Question: Consider this code attempting to create an Active Directory account. It's generating an exception here with a certain set of data. It's not clear right now what's causing the exception.
'''
var user = new UserPrincipal(someValidUserContext,
".x-xyz-t-FooFooBarTest", "somePwd", true);
user.UserPrincipalName = ".x-xyz-t-FooFooBarTest@foobarbatbaz.net";
user.SamAccountName = ".x-xyz-t-FooFooBarTest";
user.DisplayName = "Some String 16 chars long";
user.Name = "Some String 16 chars long";
user.Description = "Foo BarBaz 12 more characters";
user.AccountExpirationDate = someDateInFuture;
user.UserCannotChangePassword = true;
user.Save();
// exception thrown on Save():
// A device attached to the system is not functioning
'''

> PrincipalOperationException was unhandled by user code:
A device attached to the system is not functioning
What's causing this exception, and how can you work around it?
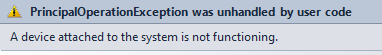
Answer: The sAMAccountName attribute must be 20 characters or less.